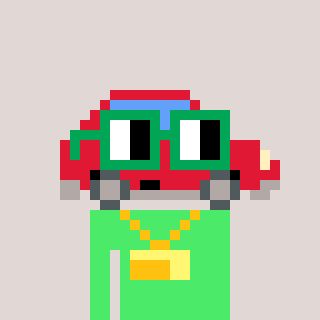
a pixel art character with square green glasses, a car-shaped head and a teal-colored body on a warm background